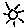
Label: sun